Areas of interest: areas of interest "Park Square"
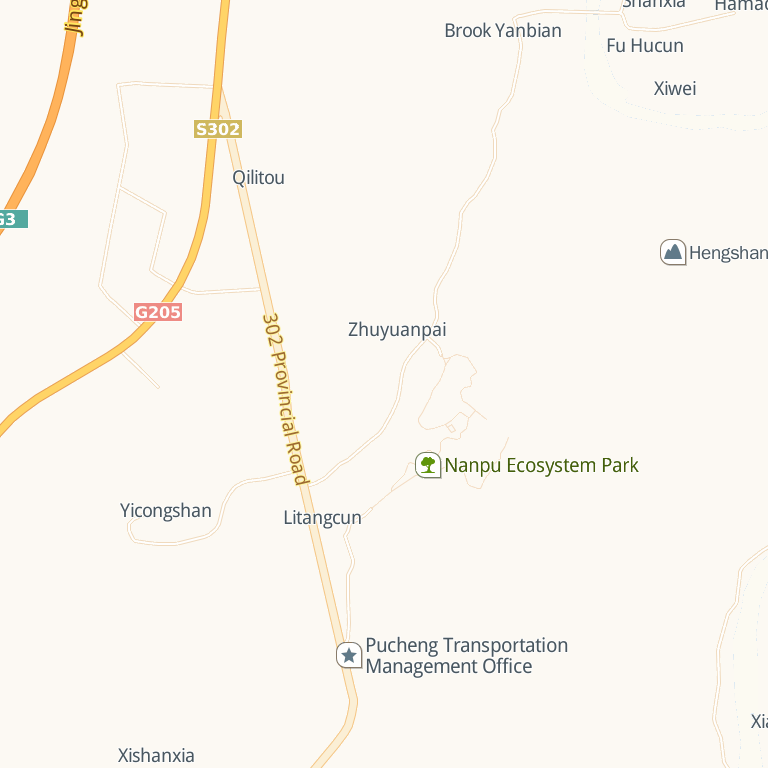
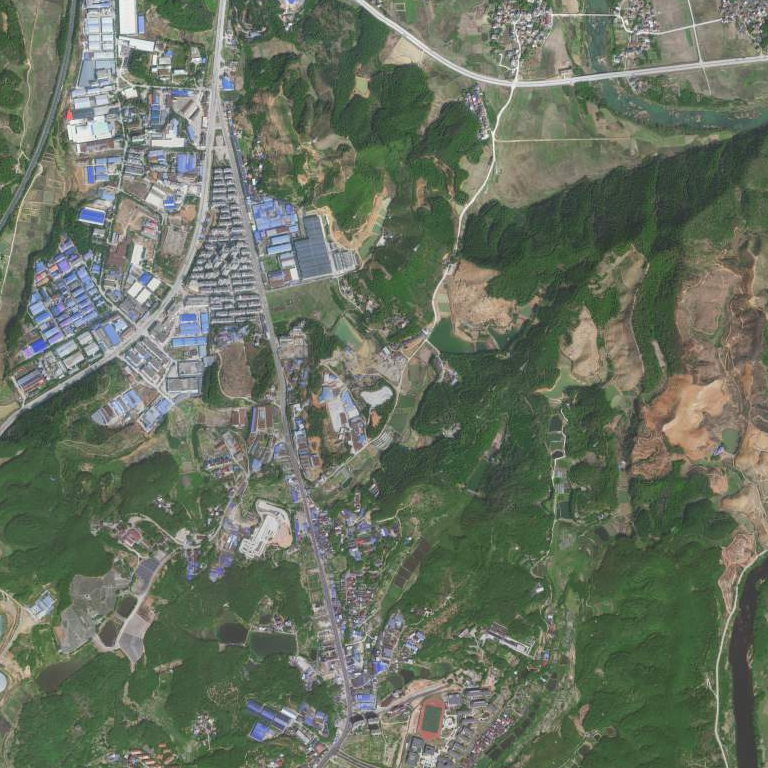